Aerial crown-view tile of a tropical tree (Barro Colorado Island, Panama), acquired 20250414:
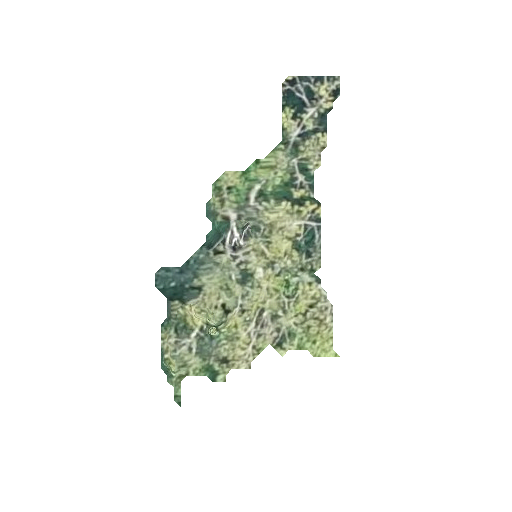
Species: Trattinnickia aspera
GBIF accepted scientific name: Trattinnickia aspera
Crown area: 46.983 m²